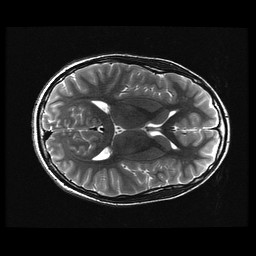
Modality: T2w
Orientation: axial
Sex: male
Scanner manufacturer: ge
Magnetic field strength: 3 T
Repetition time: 5 s
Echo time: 0.1012 s